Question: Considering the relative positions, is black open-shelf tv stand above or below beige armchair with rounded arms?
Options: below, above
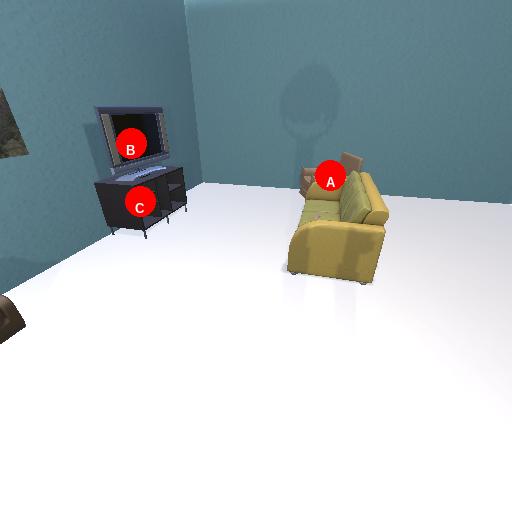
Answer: below